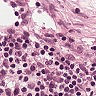
Metastatic tissue present: no